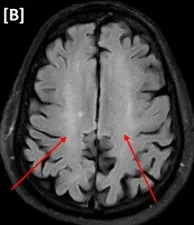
(Case VI) [A-E images] Magnetic resonance imaging of the head. Patchy rather symmetrical areas of bright signal intensities on T2WI/FLAIR involving the white matter of bilateral centra semiovale Bilateral almost symmetrical focal subcortical high frontal areas of hyperintensities foci on T2WI/FLAIR sequences.
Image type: radiology (mri)